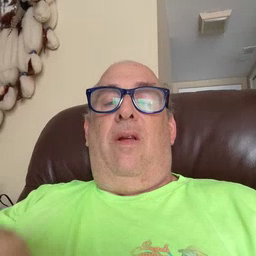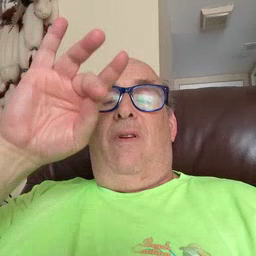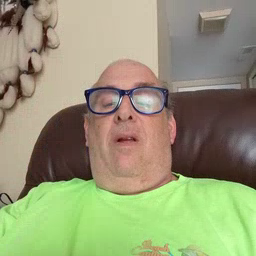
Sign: find